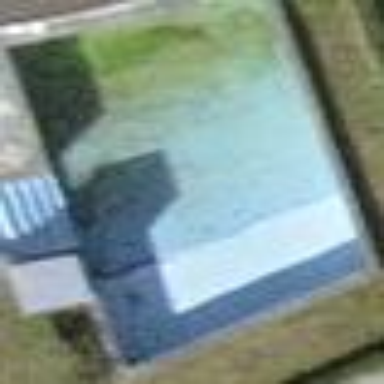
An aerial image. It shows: Swimming pool located in leisure land.